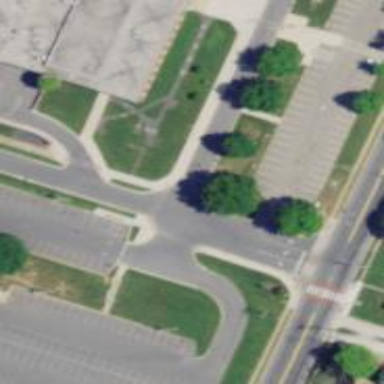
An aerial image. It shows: Marked crossing on footway.